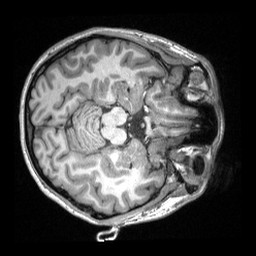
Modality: T1w
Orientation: axial
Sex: female